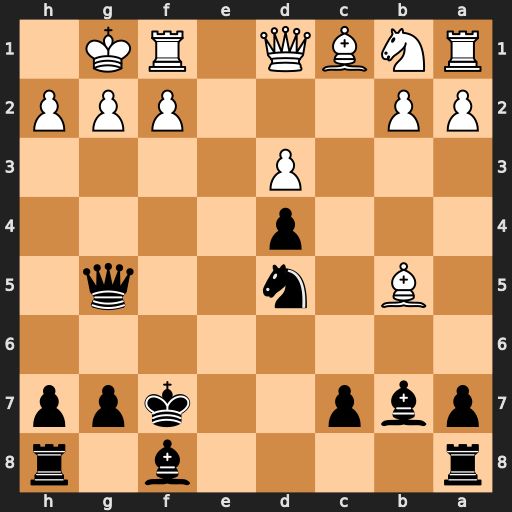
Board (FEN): r4b1r/pbp2kpp/8/1B1n2q1/3p4/3P4/PP3PPP/RNBQ1RK1
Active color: b
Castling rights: -
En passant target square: -
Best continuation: Nf4 Qh5+ Qxh5